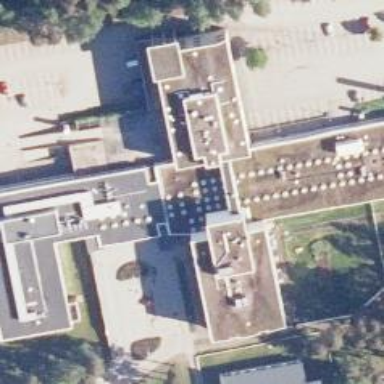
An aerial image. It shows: Healthcare facility identified as hospital.